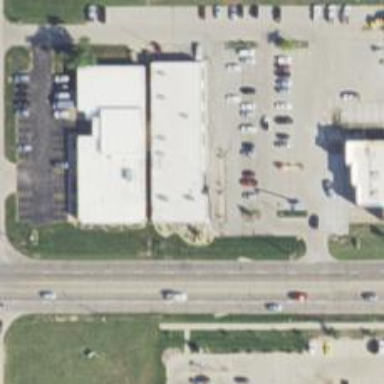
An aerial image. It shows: Veterinary facility.